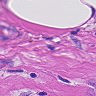
Metastatic tissue present: no